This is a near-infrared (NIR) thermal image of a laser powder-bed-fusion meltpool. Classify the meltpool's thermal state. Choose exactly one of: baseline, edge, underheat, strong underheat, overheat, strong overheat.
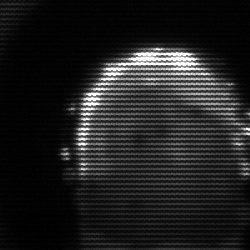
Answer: baseline